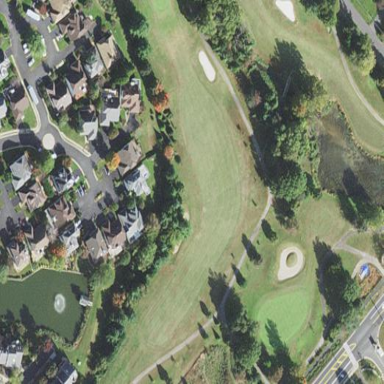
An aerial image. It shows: Golf fairway surrounded by grass.